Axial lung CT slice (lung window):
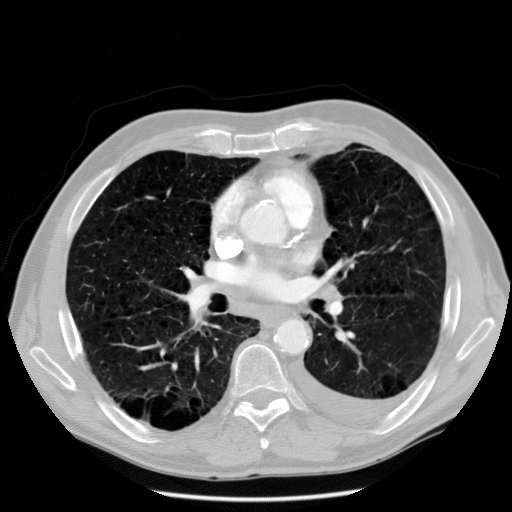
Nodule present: no